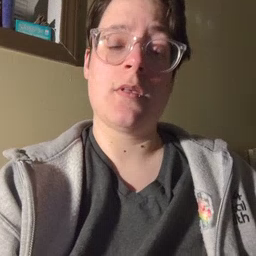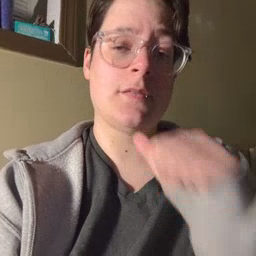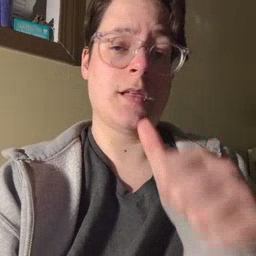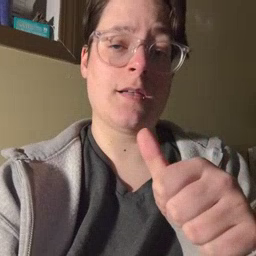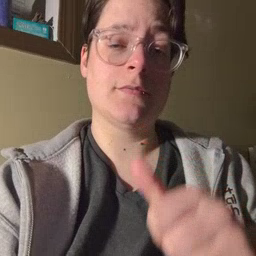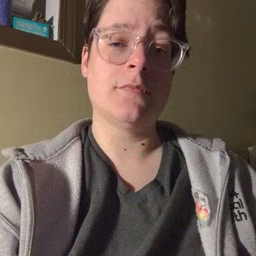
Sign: not